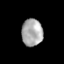
Tissue: prostate
Cell type: T cells
Senescence score: 0.3503
Nuclear area (px): 561
Mean DAPI intensity: 170.289